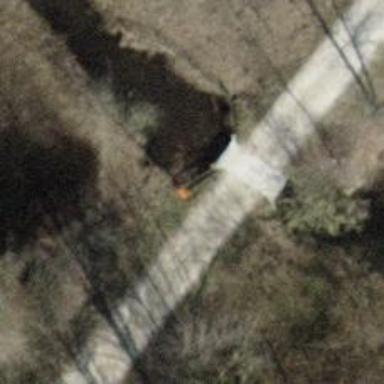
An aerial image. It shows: Pipeline marker.